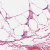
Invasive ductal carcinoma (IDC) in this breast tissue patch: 0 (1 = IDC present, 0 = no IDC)